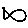
Label: fish